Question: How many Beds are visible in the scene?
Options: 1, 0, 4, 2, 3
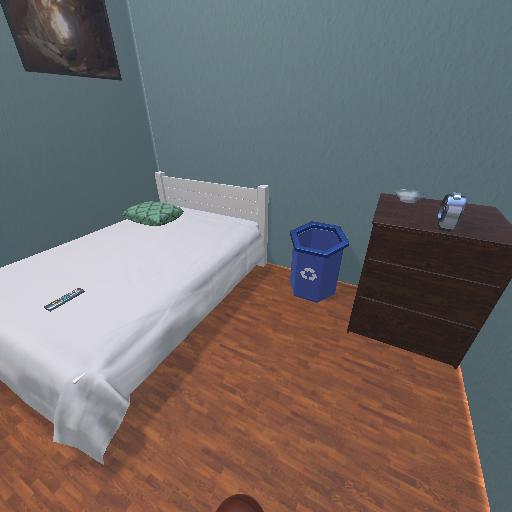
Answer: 1